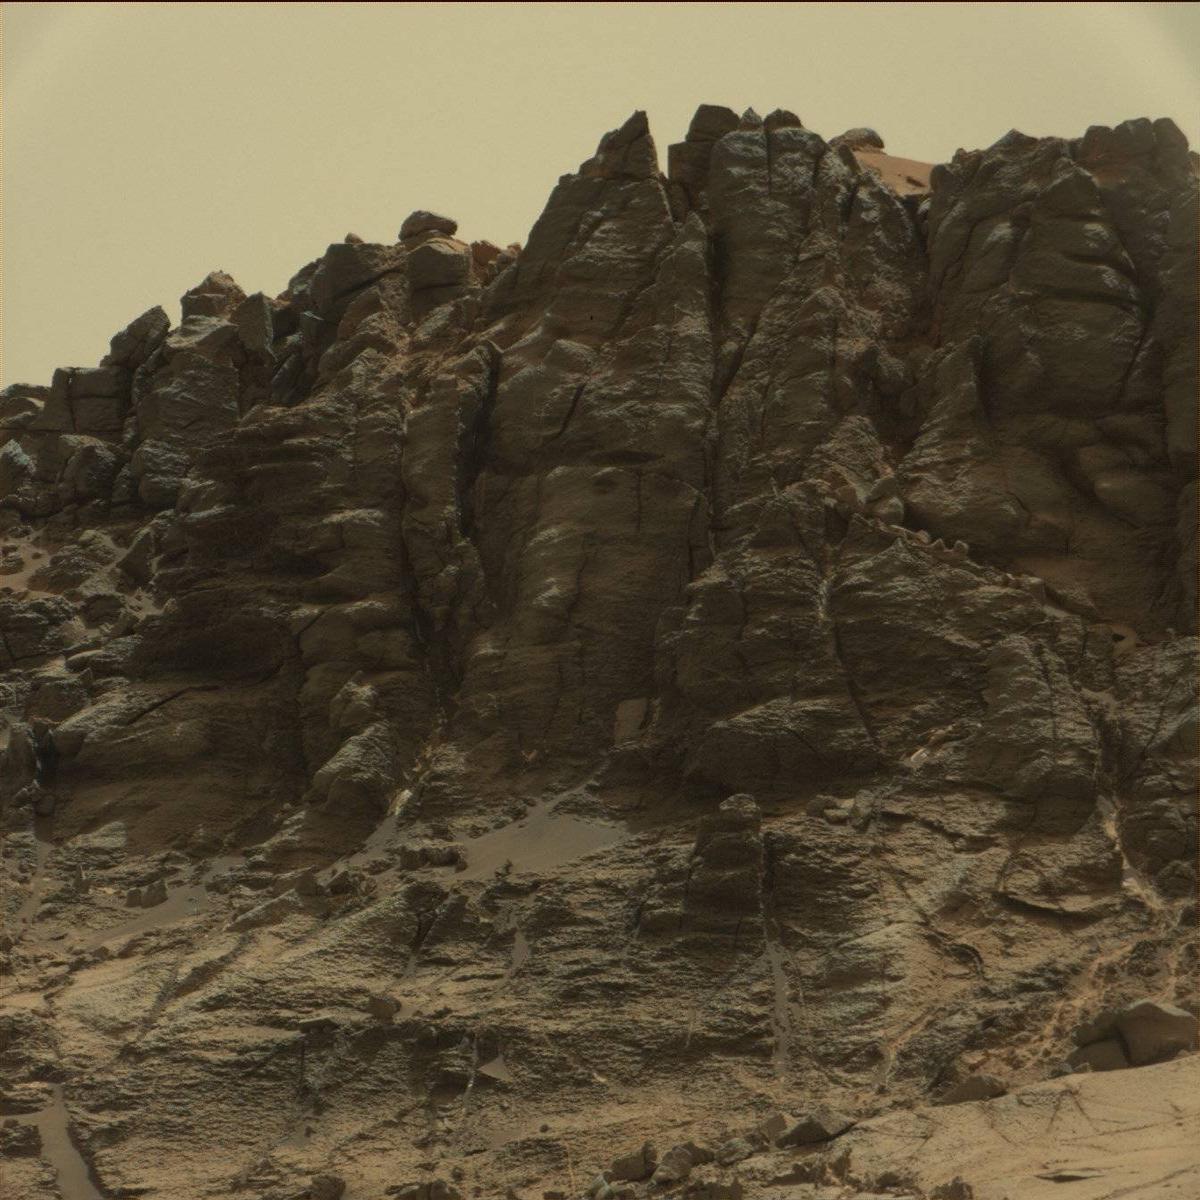
Terrain classes present: Bedrock, Sand / Soil, Sky